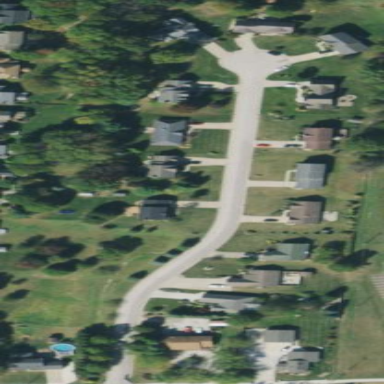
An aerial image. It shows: Single-family residential area.